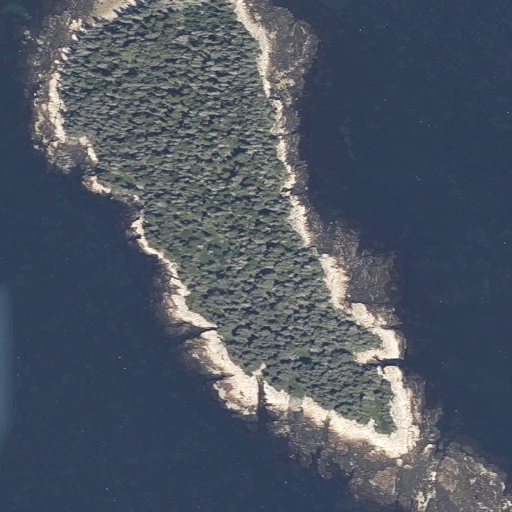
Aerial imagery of island in Maine named Ned Island containing open water, herbaceous wetlands, evergreen forest, barren land, mixed forest, and woody wetlands